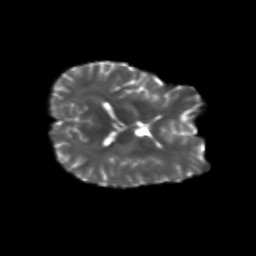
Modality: T2w
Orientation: axial
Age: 26
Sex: female
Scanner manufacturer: siemens
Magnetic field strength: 3 T
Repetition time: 3.5 s
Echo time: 0.104 s